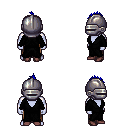
a pixel art fantasy rpg character, male body template, dark elf, purple skin, gray robe, robe skirt, blue mohawk hairstyle, metal helm, maroon shoes, four views (front, back, left, right), 2x2 character sprite sheet, small pixel art, hard edges, no anti-aliasing